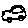
Label: car